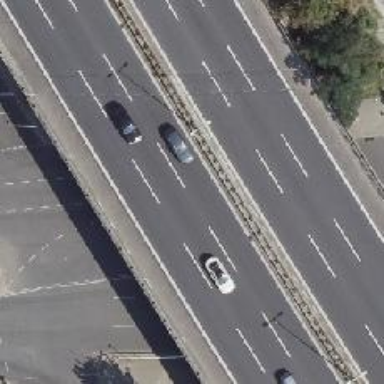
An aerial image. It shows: Asphalt tertiary road with lane markings. It is dual carriageway.